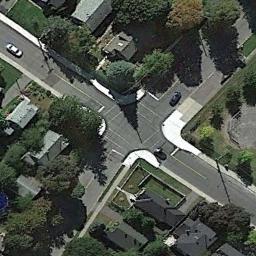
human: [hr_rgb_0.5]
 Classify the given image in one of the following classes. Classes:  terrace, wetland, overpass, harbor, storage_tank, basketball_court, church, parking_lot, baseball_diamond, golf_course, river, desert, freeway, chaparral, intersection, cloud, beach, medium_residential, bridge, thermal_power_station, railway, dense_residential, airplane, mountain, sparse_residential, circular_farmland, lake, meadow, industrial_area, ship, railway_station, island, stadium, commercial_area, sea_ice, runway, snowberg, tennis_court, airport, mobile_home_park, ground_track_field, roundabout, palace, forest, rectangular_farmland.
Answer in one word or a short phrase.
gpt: intersection